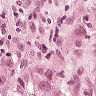
Metastatic tissue present: yes